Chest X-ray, AP view. Patient: 45 years old, sex M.
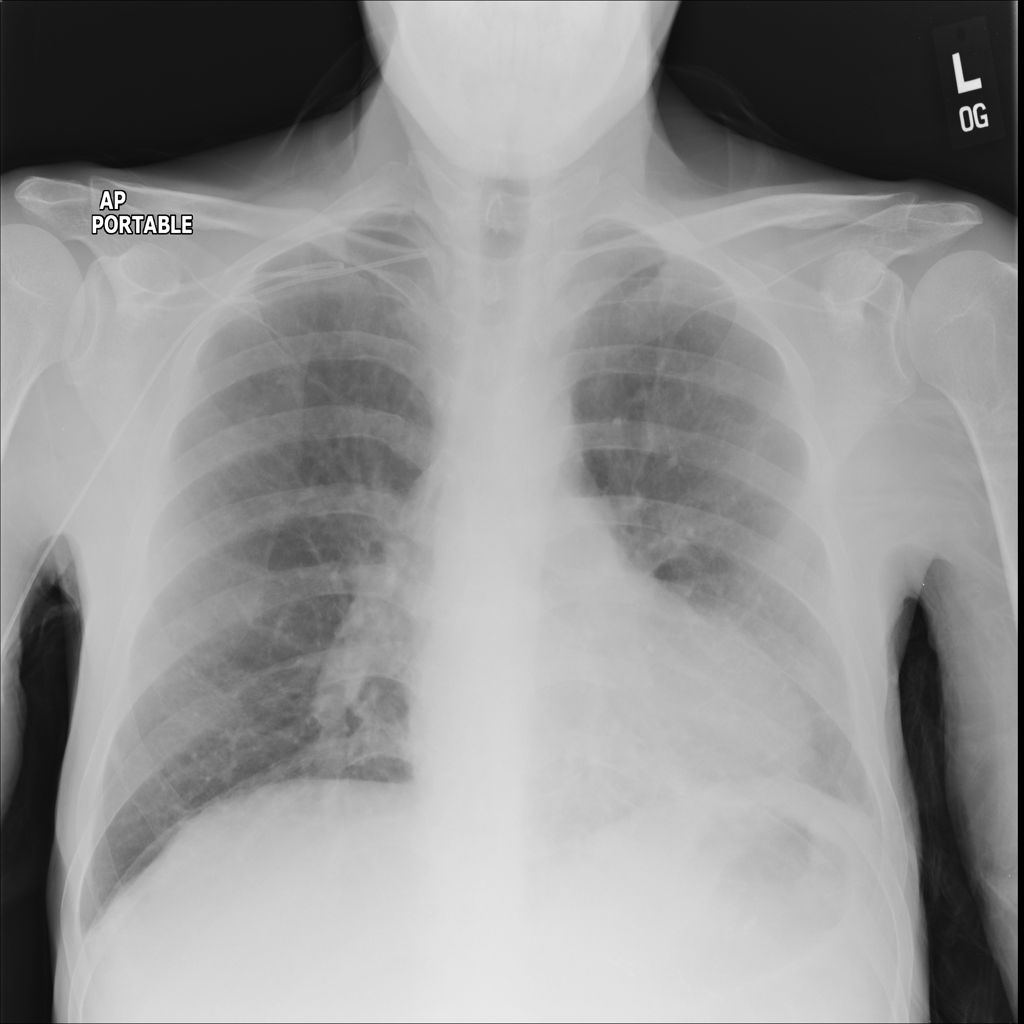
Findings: No Finding